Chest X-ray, AP view. Patient: 45 years old, sex M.
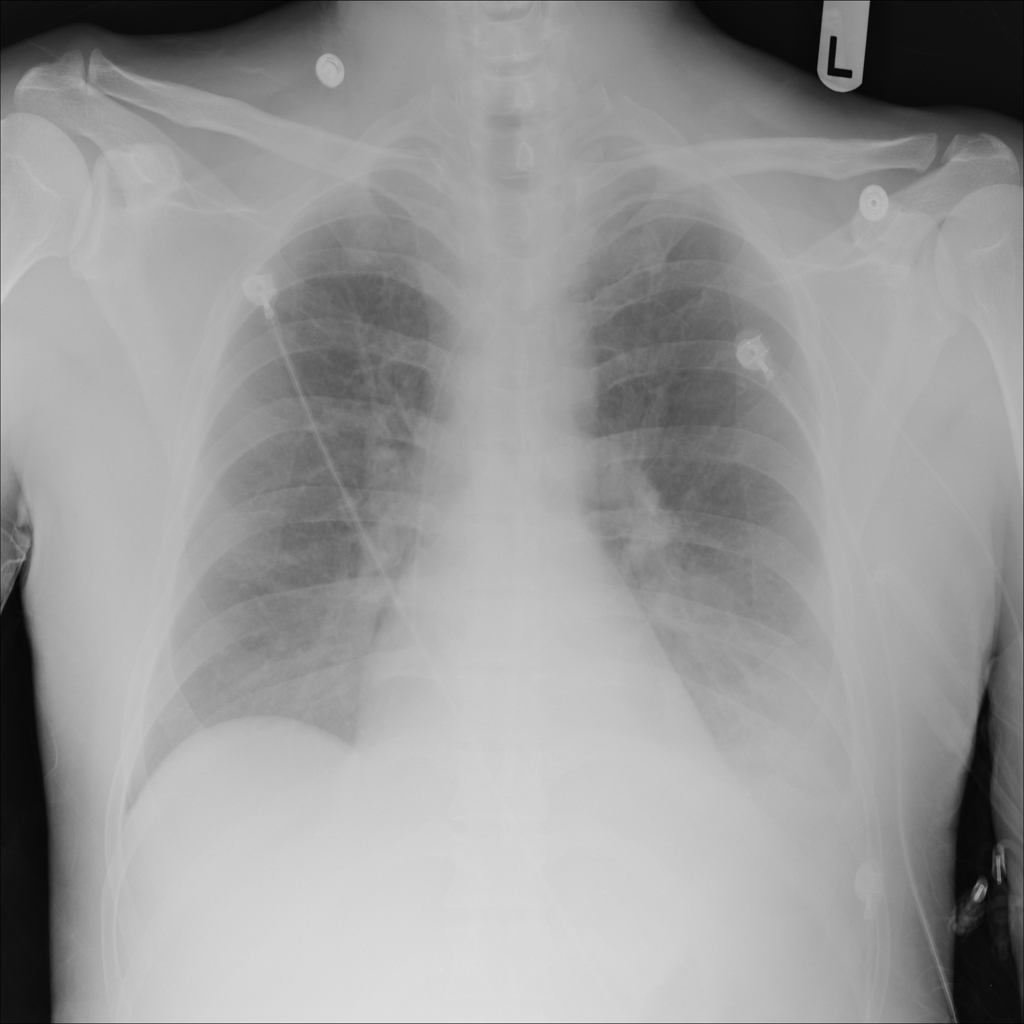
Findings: No Finding